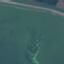
Land use / land cover: SeaLake